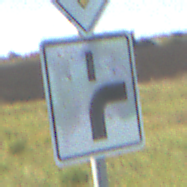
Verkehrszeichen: VerlaufVorfahrtsstrasse8
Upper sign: Vorfahrtsstrasse
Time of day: MorningAfternoon
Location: Outdoor (Nature)
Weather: Clear
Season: Autumn
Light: Natural